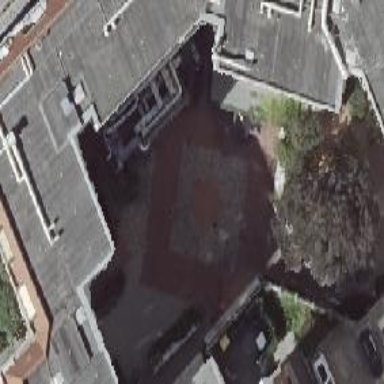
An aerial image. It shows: Part of building.